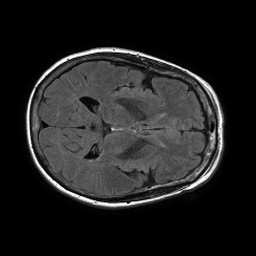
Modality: FLAIR
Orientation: axial
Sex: female
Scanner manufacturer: philips
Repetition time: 11 s
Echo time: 0.125 s